Question: I had to deactivate a whole bunch of fonts on my computer recently. Thought I had avoided deactivating any system fonts, but I seem to have removed the one that the Adobe Brackets app uses, perhaps even the icon font it uses for sidebar icons?

I'm not sure how this works - if anyone can tell me what fonts this app uses, I can investigate why the interface is not displaying any filenames etc.
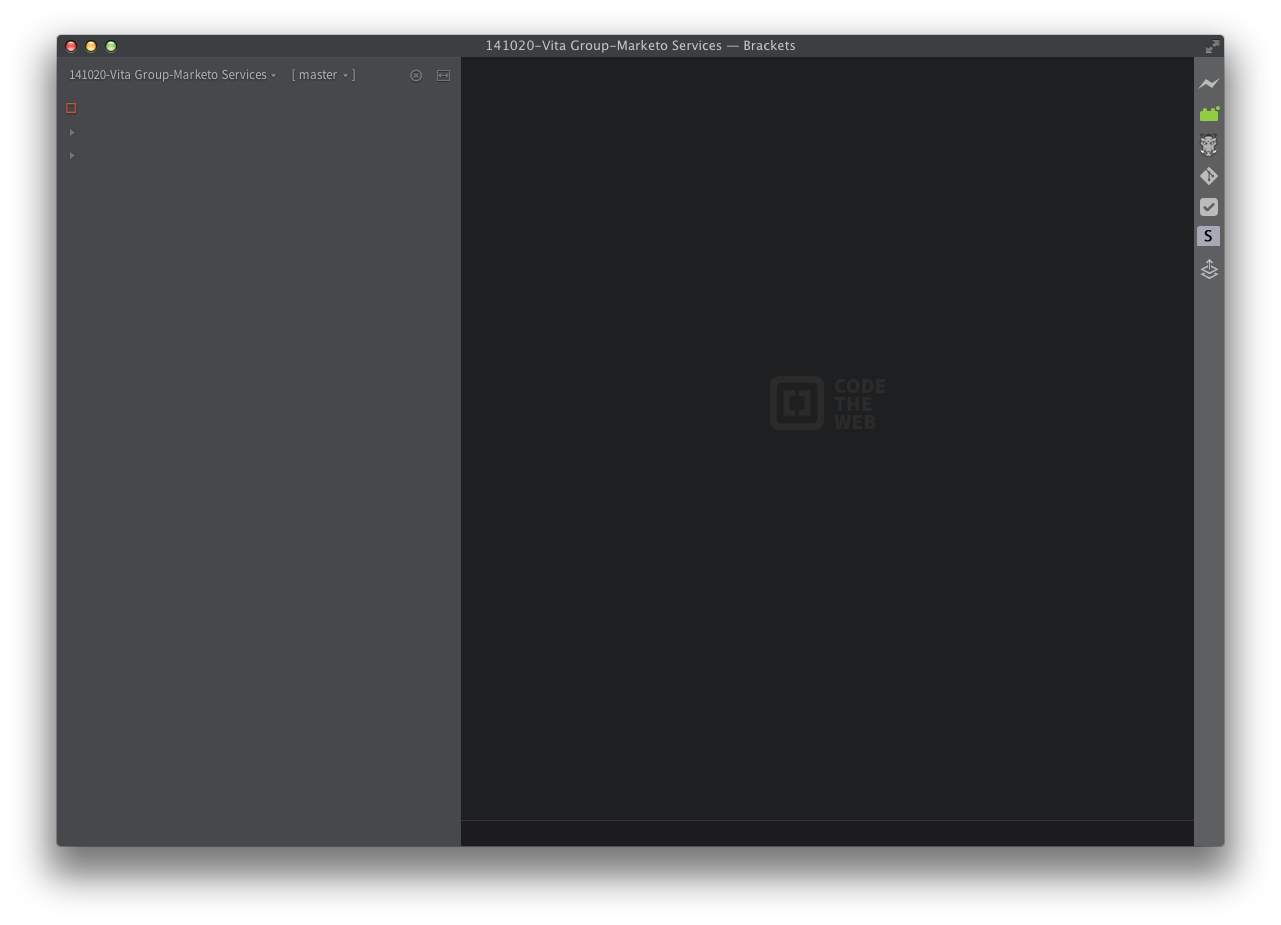
Answer: It looks like you were hitting <URL>. The latest version of the extension should work correctly.
If you want to check whether an extension is a problem, just use in the menu - no need to muck with the Application Support folder.